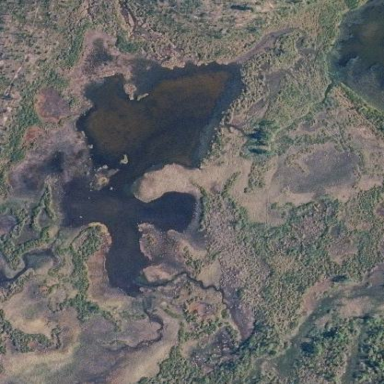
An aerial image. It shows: Bog wetland.